Aerial crown-view tile of a tropical tree (Barro Colorado Island, Panama), acquired 20240716:
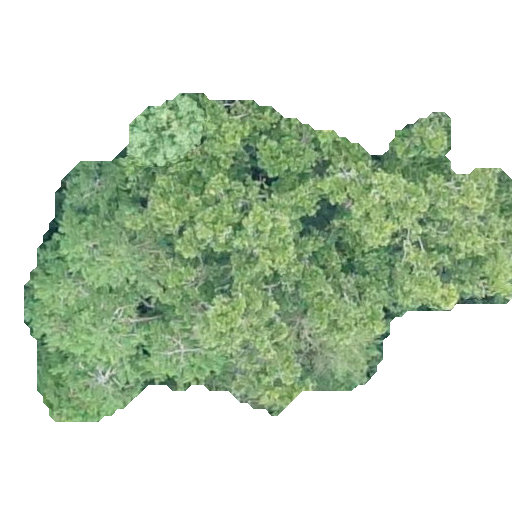
Species: Genipa americana
GBIF accepted scientific name: Genipa americana
Crown area: 178.076 m²